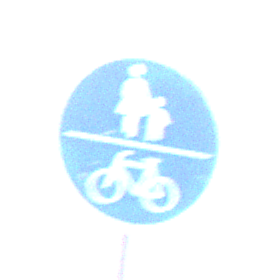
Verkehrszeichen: GemeinsamerGehUndRadweg
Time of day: MorningAfternoon
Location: Outdoor (Nature)
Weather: Overcast
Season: NotSpecified
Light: Natural